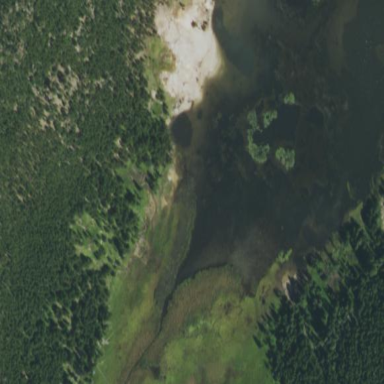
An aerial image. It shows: Lake with natural water.